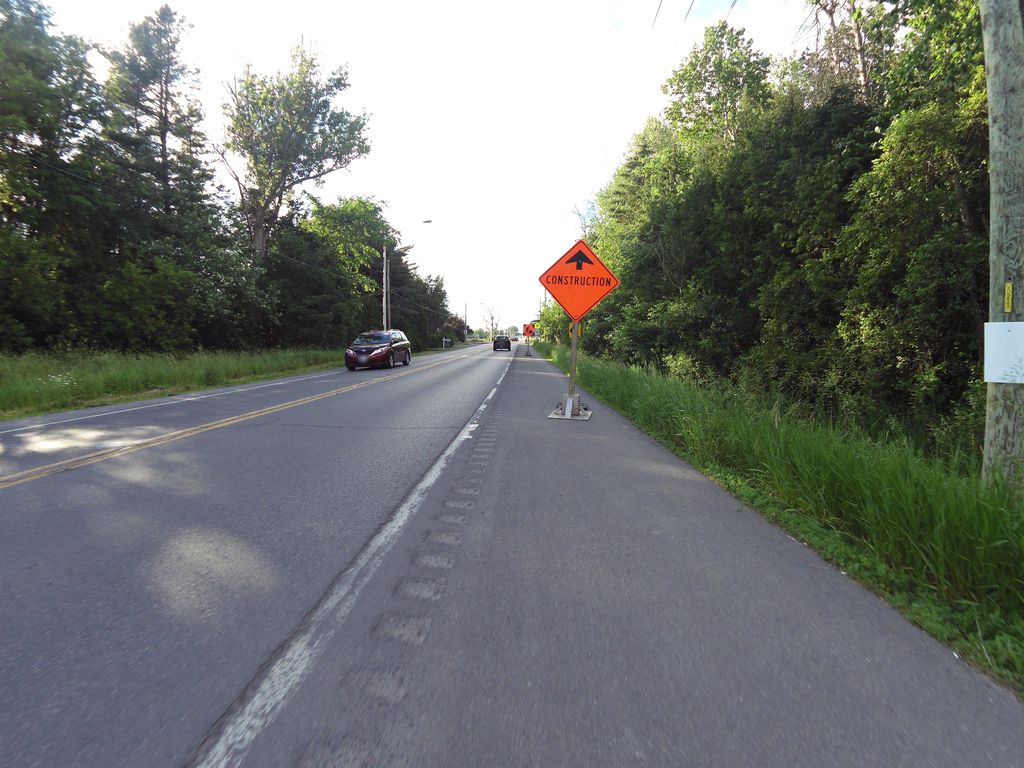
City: ottawa-gatineau